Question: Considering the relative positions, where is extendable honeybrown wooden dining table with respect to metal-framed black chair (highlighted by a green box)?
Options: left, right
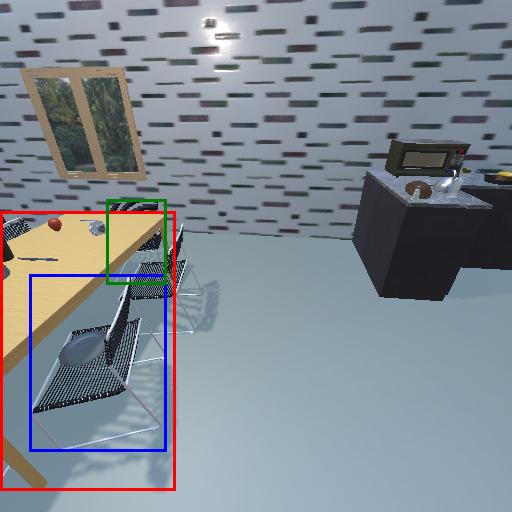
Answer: left